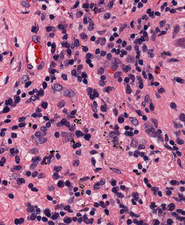
Tumor epithelial tissue: no
Tumor-associated stroma tissue: yes
Normal tissue: no